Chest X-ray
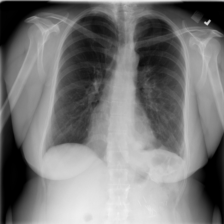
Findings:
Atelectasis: negative
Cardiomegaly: negative
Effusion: negative
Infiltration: negative
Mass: negative
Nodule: negative
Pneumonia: negative
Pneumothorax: negative
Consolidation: negative
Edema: negative
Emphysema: negative
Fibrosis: negative
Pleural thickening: negative
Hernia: negative